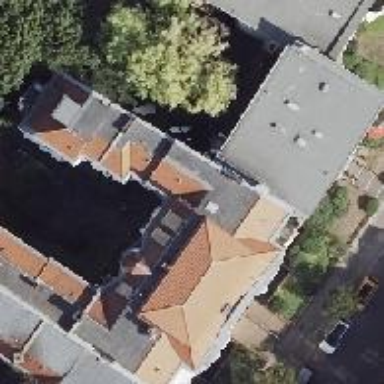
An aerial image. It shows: Apartment building with double saltbox roof shape.